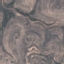
Label: HerbaceousVegetation